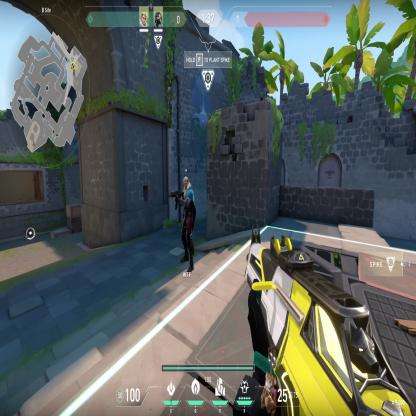
Label: teammate